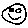
Label: smiley face